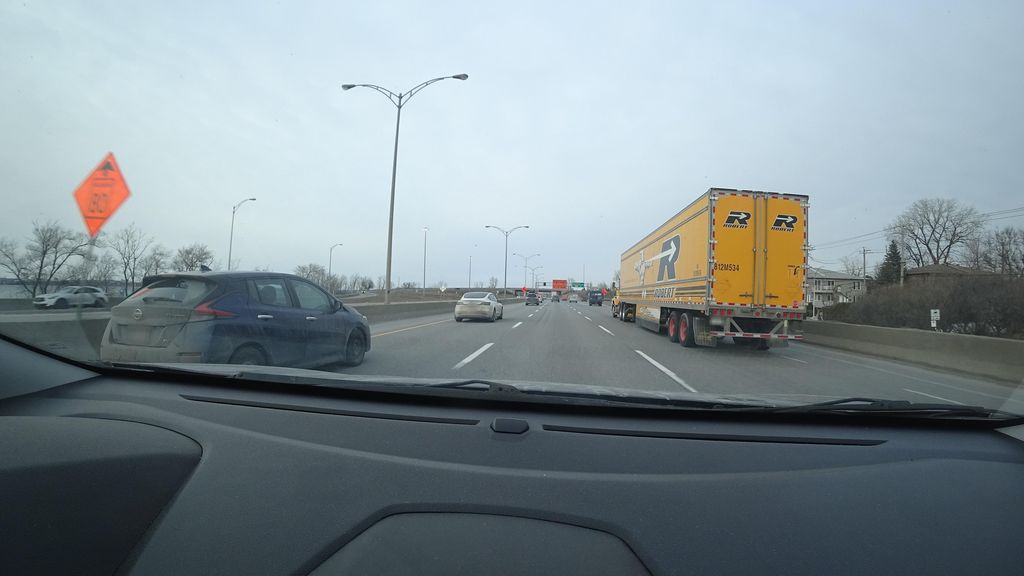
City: montreal